Question: Suppose you have a parent div that contains several normal children and one absolute child.
I've read <URL> that a child with 'position: absolute' will not influence parent's height, since it is out of the normal flow. However in my case,
(I tried reading <URL>
<URL>
'''
<div class="container">
<div class="block"></div>
<div class="block"></div>
<div class="block"></div>
<div class="outsider"></div>
</div>
'''
<URL>
'''
.container {
overflow: hidden;
}
.block, .outsider {
width: 100%;
height: 1000px;
}
.block {
background: red;
}
.outsider {
position: absolute;
left: 0;
top: 3000px;
background: green;
opacity: 0.5;
}
'''

Why does the browser let me scroll past the element's supposed height? It seems consistent in Chrome, Safari and Firefox so I presume it's part of the spec.
How do I prevent this behavior? I'd like absolutely positioned element to be cropped if it doesn't fit into the container height "dictated" by "normal" children.
<URL>
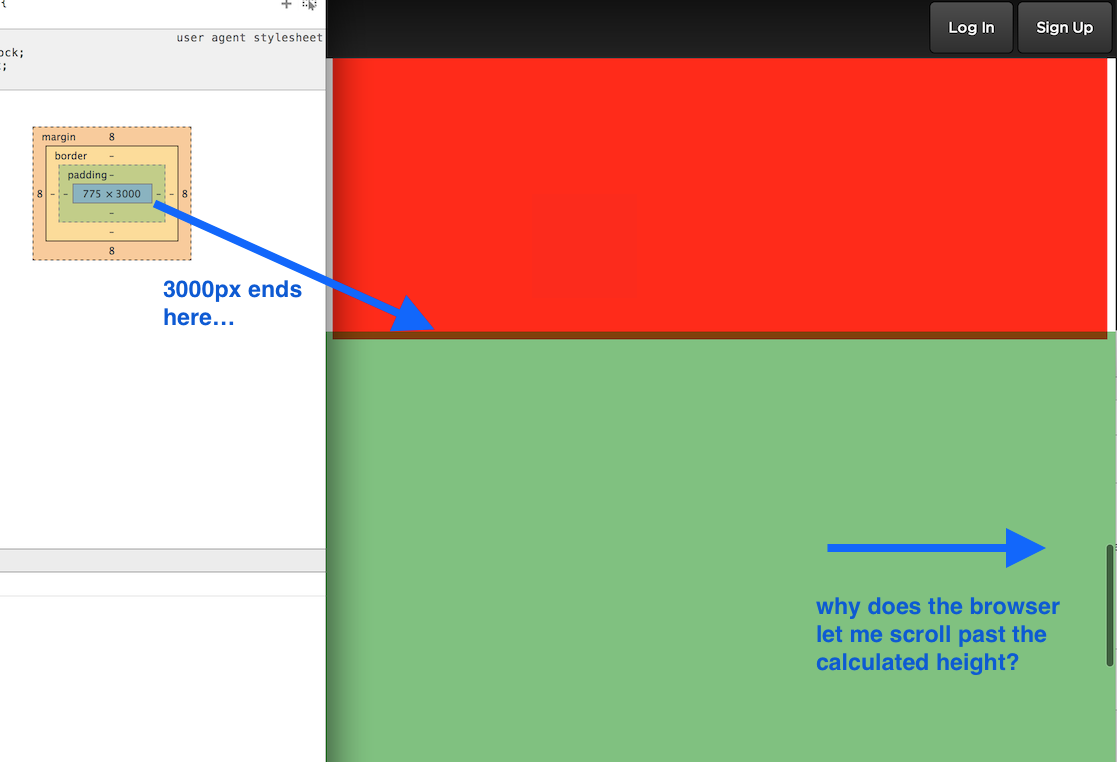
Answer: You are missing a position on your parent container. Add
'''
.container{
position: relative;
}
'''
The absolutely positioned element will go back up the DOM to find the nearest positioned parent, in this case you don't have one explicitly defined, so it's going back up to '<body>'